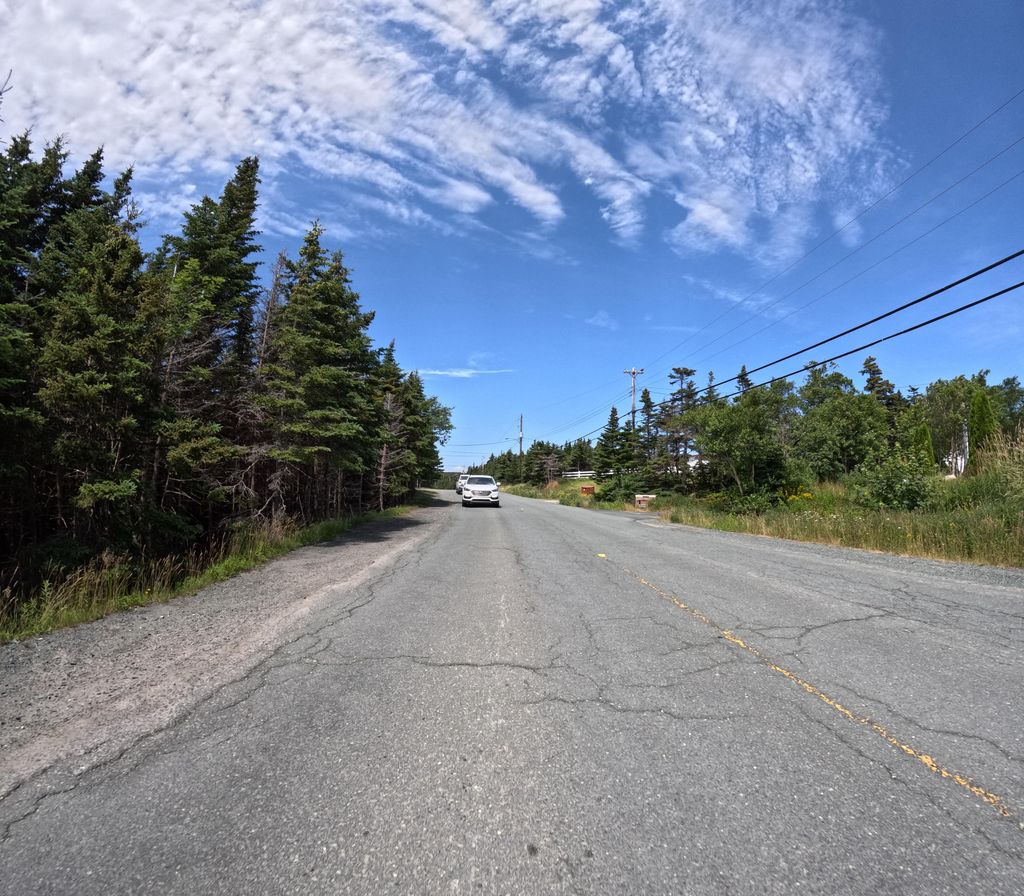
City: st_johns